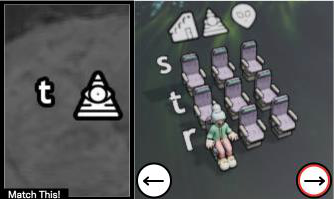
Task: seats
Answer: no